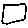
Label: square